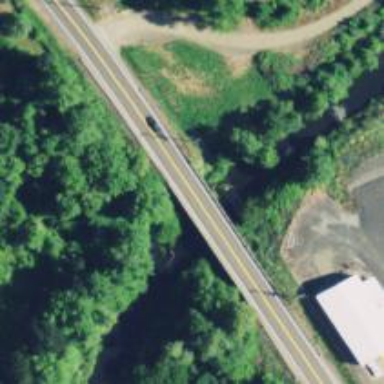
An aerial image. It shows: Trunk highway bridge with asphalt surface.